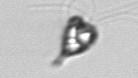
Label: Pyramimonas_longicauda